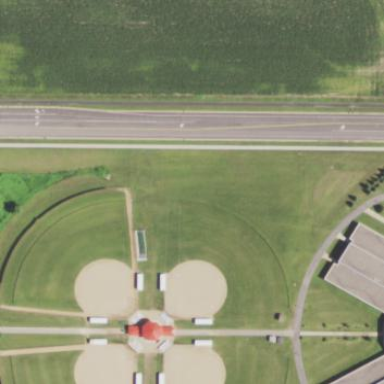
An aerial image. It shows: Softball pitch for leisure and sport activities.